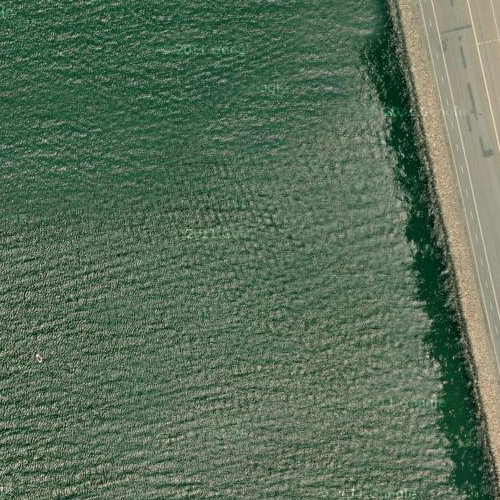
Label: sydney